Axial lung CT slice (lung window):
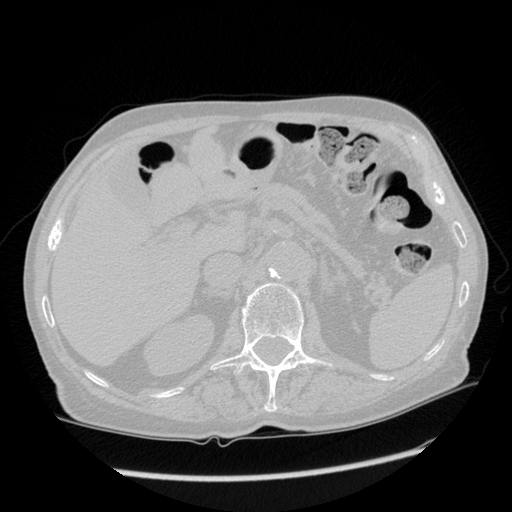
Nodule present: no